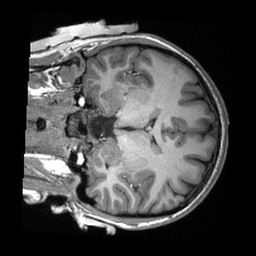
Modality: T1w
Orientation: coronal
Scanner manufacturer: siemens
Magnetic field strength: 3 T
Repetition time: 2.3 s
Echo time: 0.00308 s